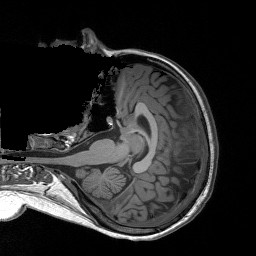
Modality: T1w
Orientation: axial